Aerial crown-view tile of a tropical tree (Barro Colorado Island, Panama), acquired 20250217:
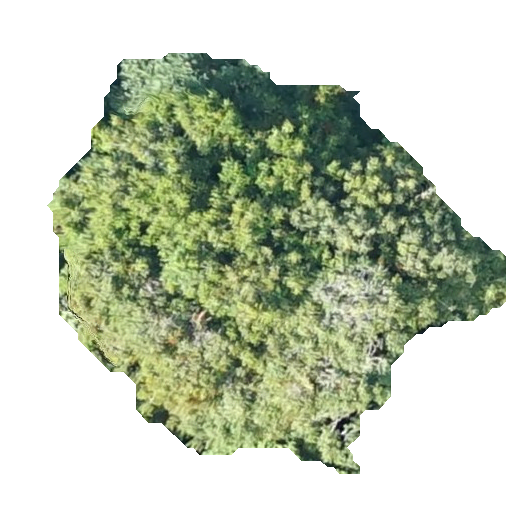
Species: Protium stevensonii
GBIF accepted scientific name: Tetragastris panamensis
Crown area: 183.123 m²